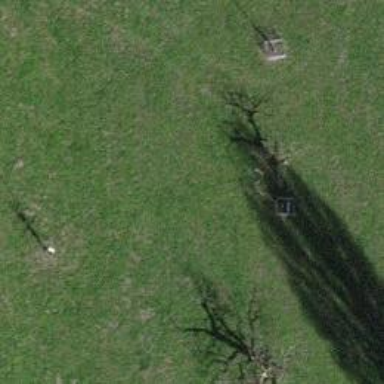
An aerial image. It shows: Single tag "natural: tree."